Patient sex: M
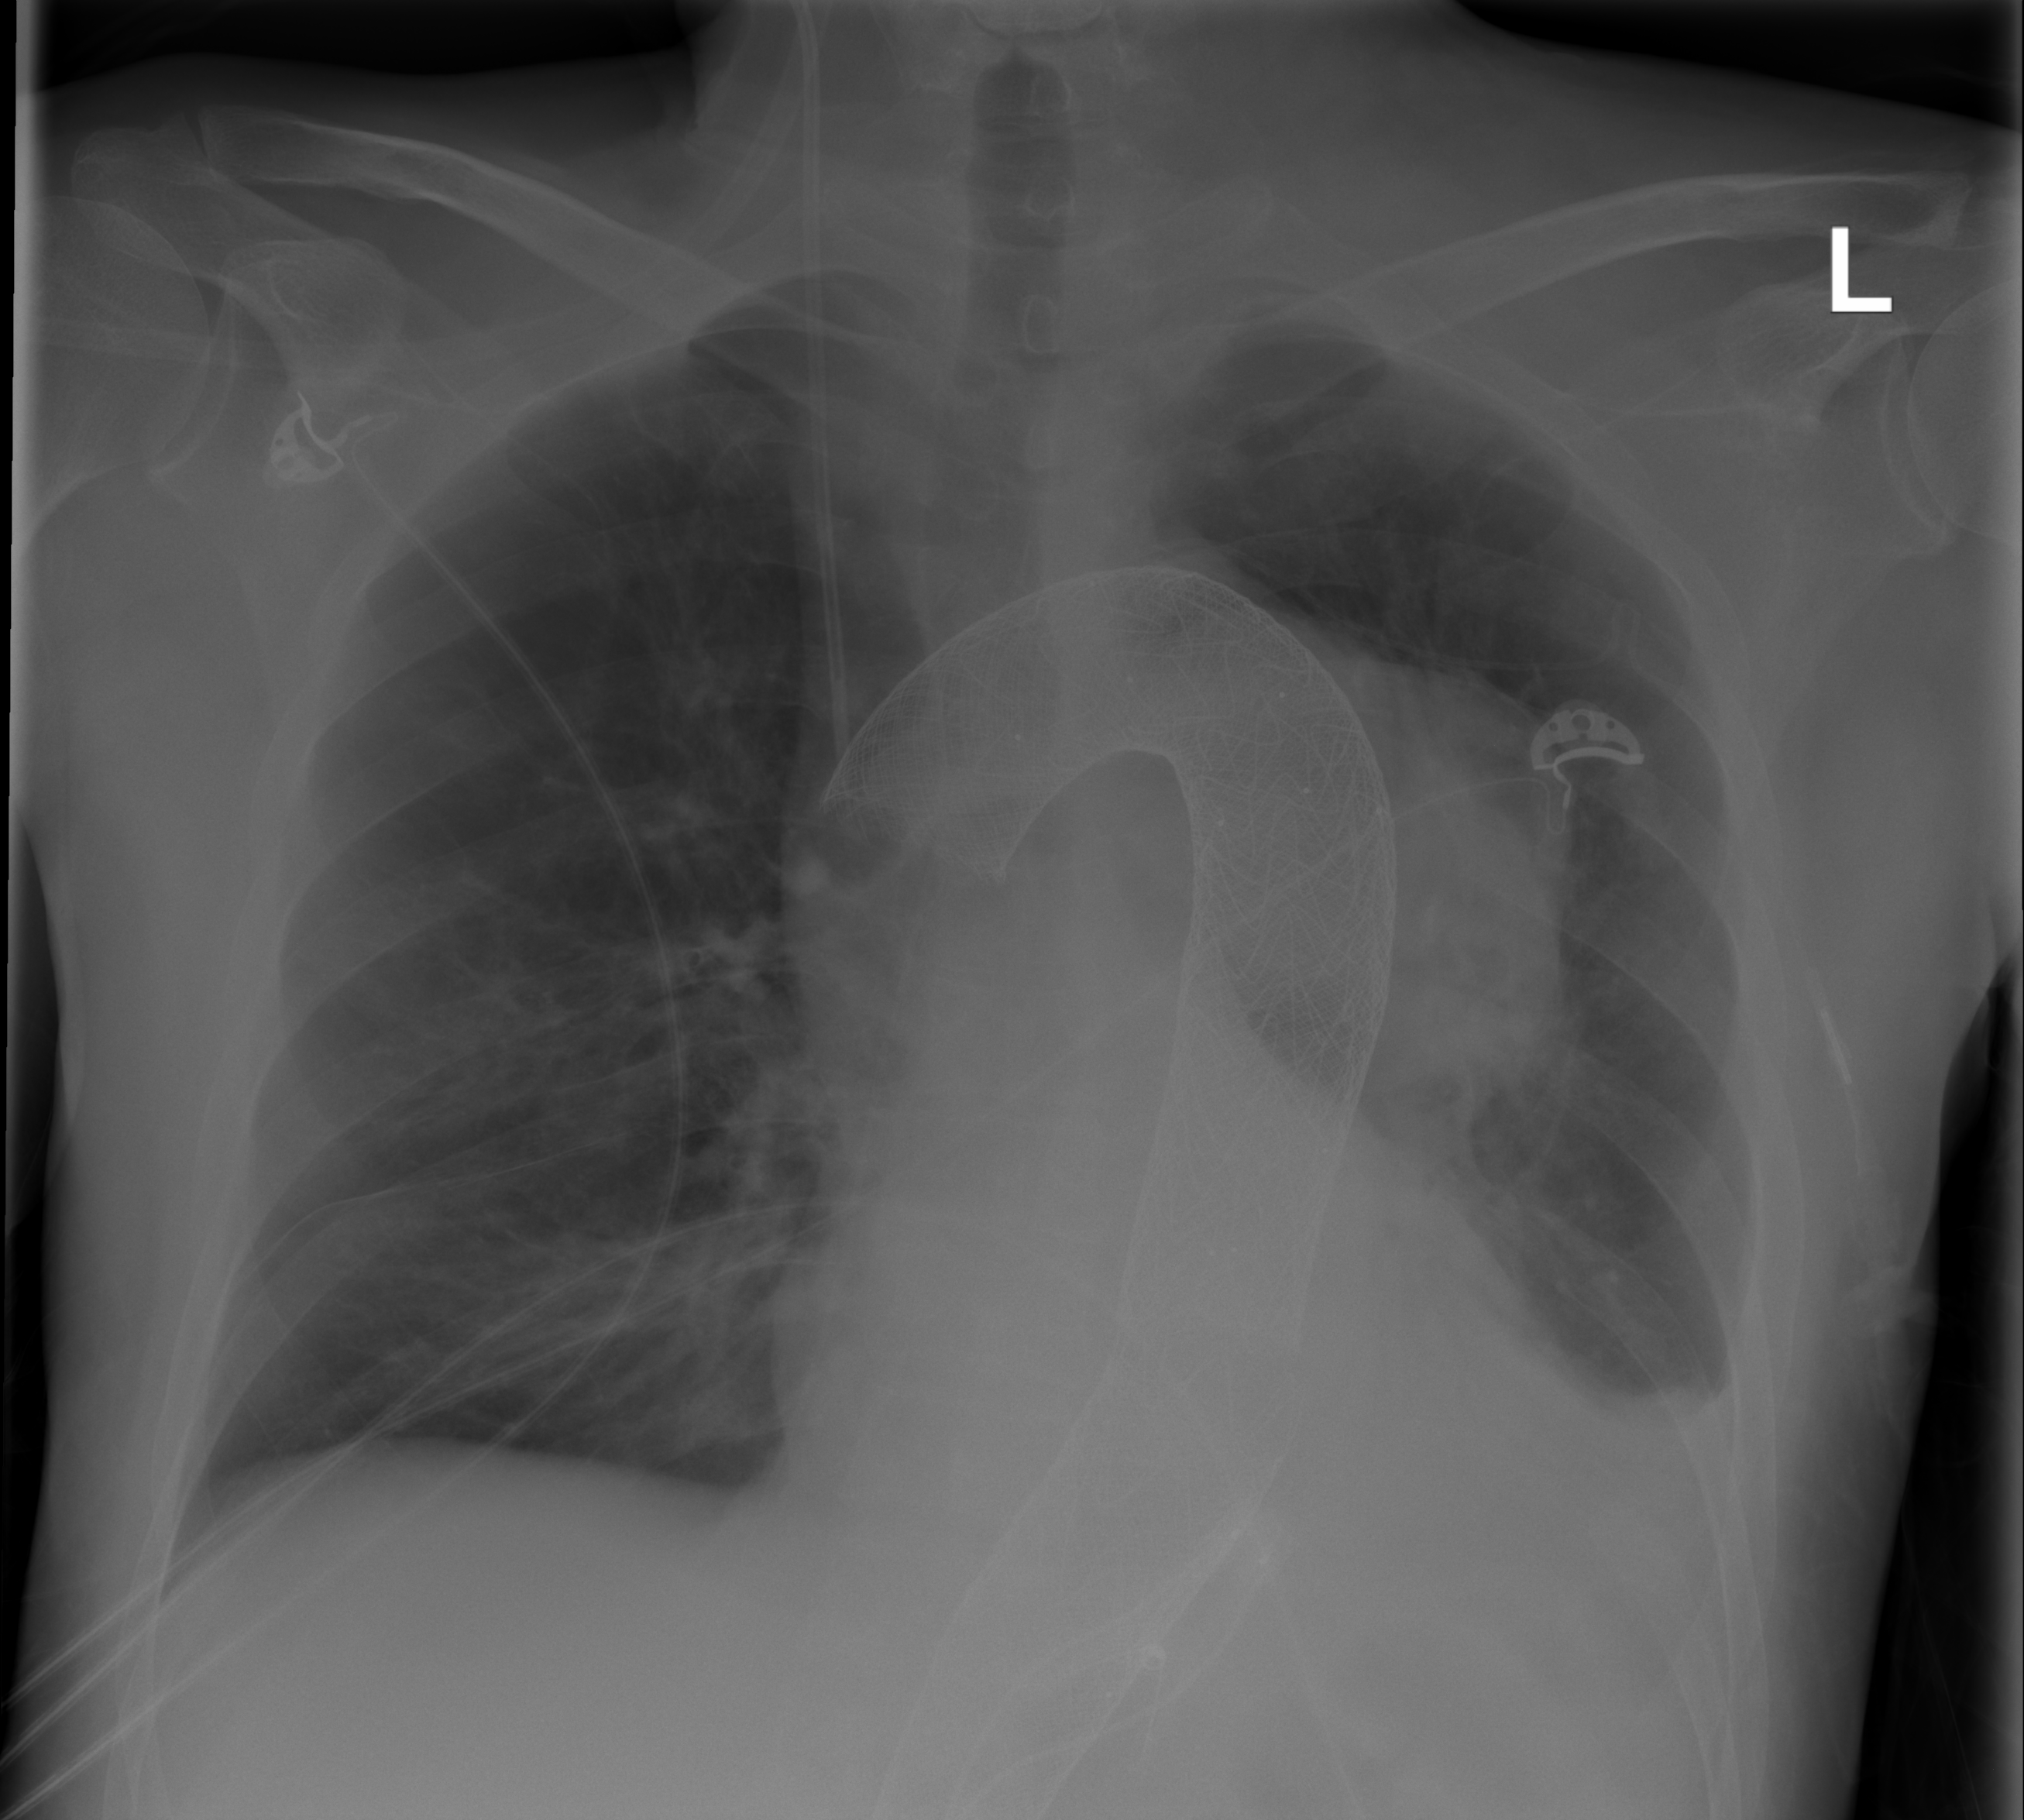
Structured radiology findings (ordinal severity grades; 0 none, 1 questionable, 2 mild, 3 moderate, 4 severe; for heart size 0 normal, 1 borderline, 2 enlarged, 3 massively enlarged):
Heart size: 0
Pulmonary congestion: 0
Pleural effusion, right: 2
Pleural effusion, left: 2
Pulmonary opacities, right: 0
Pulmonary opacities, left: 0
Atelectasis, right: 0
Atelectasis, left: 2